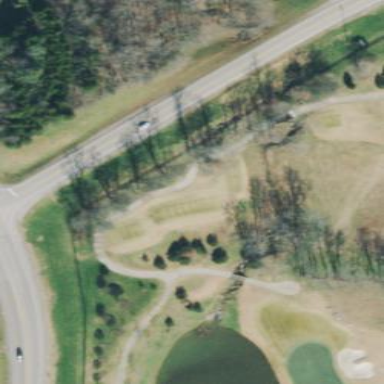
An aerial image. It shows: Rough area in golf course.